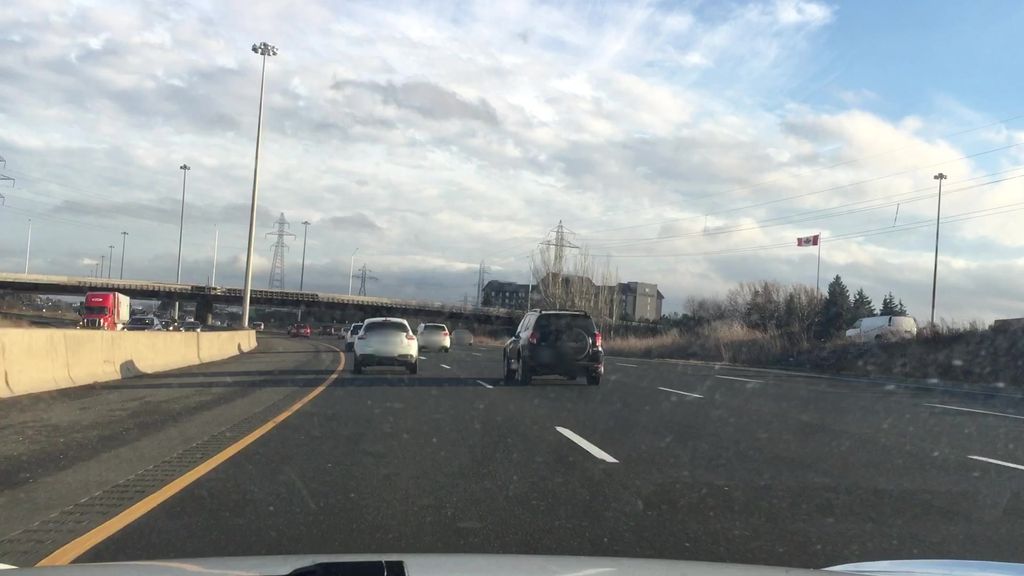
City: hamilton